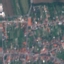
Label: Residential